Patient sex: M
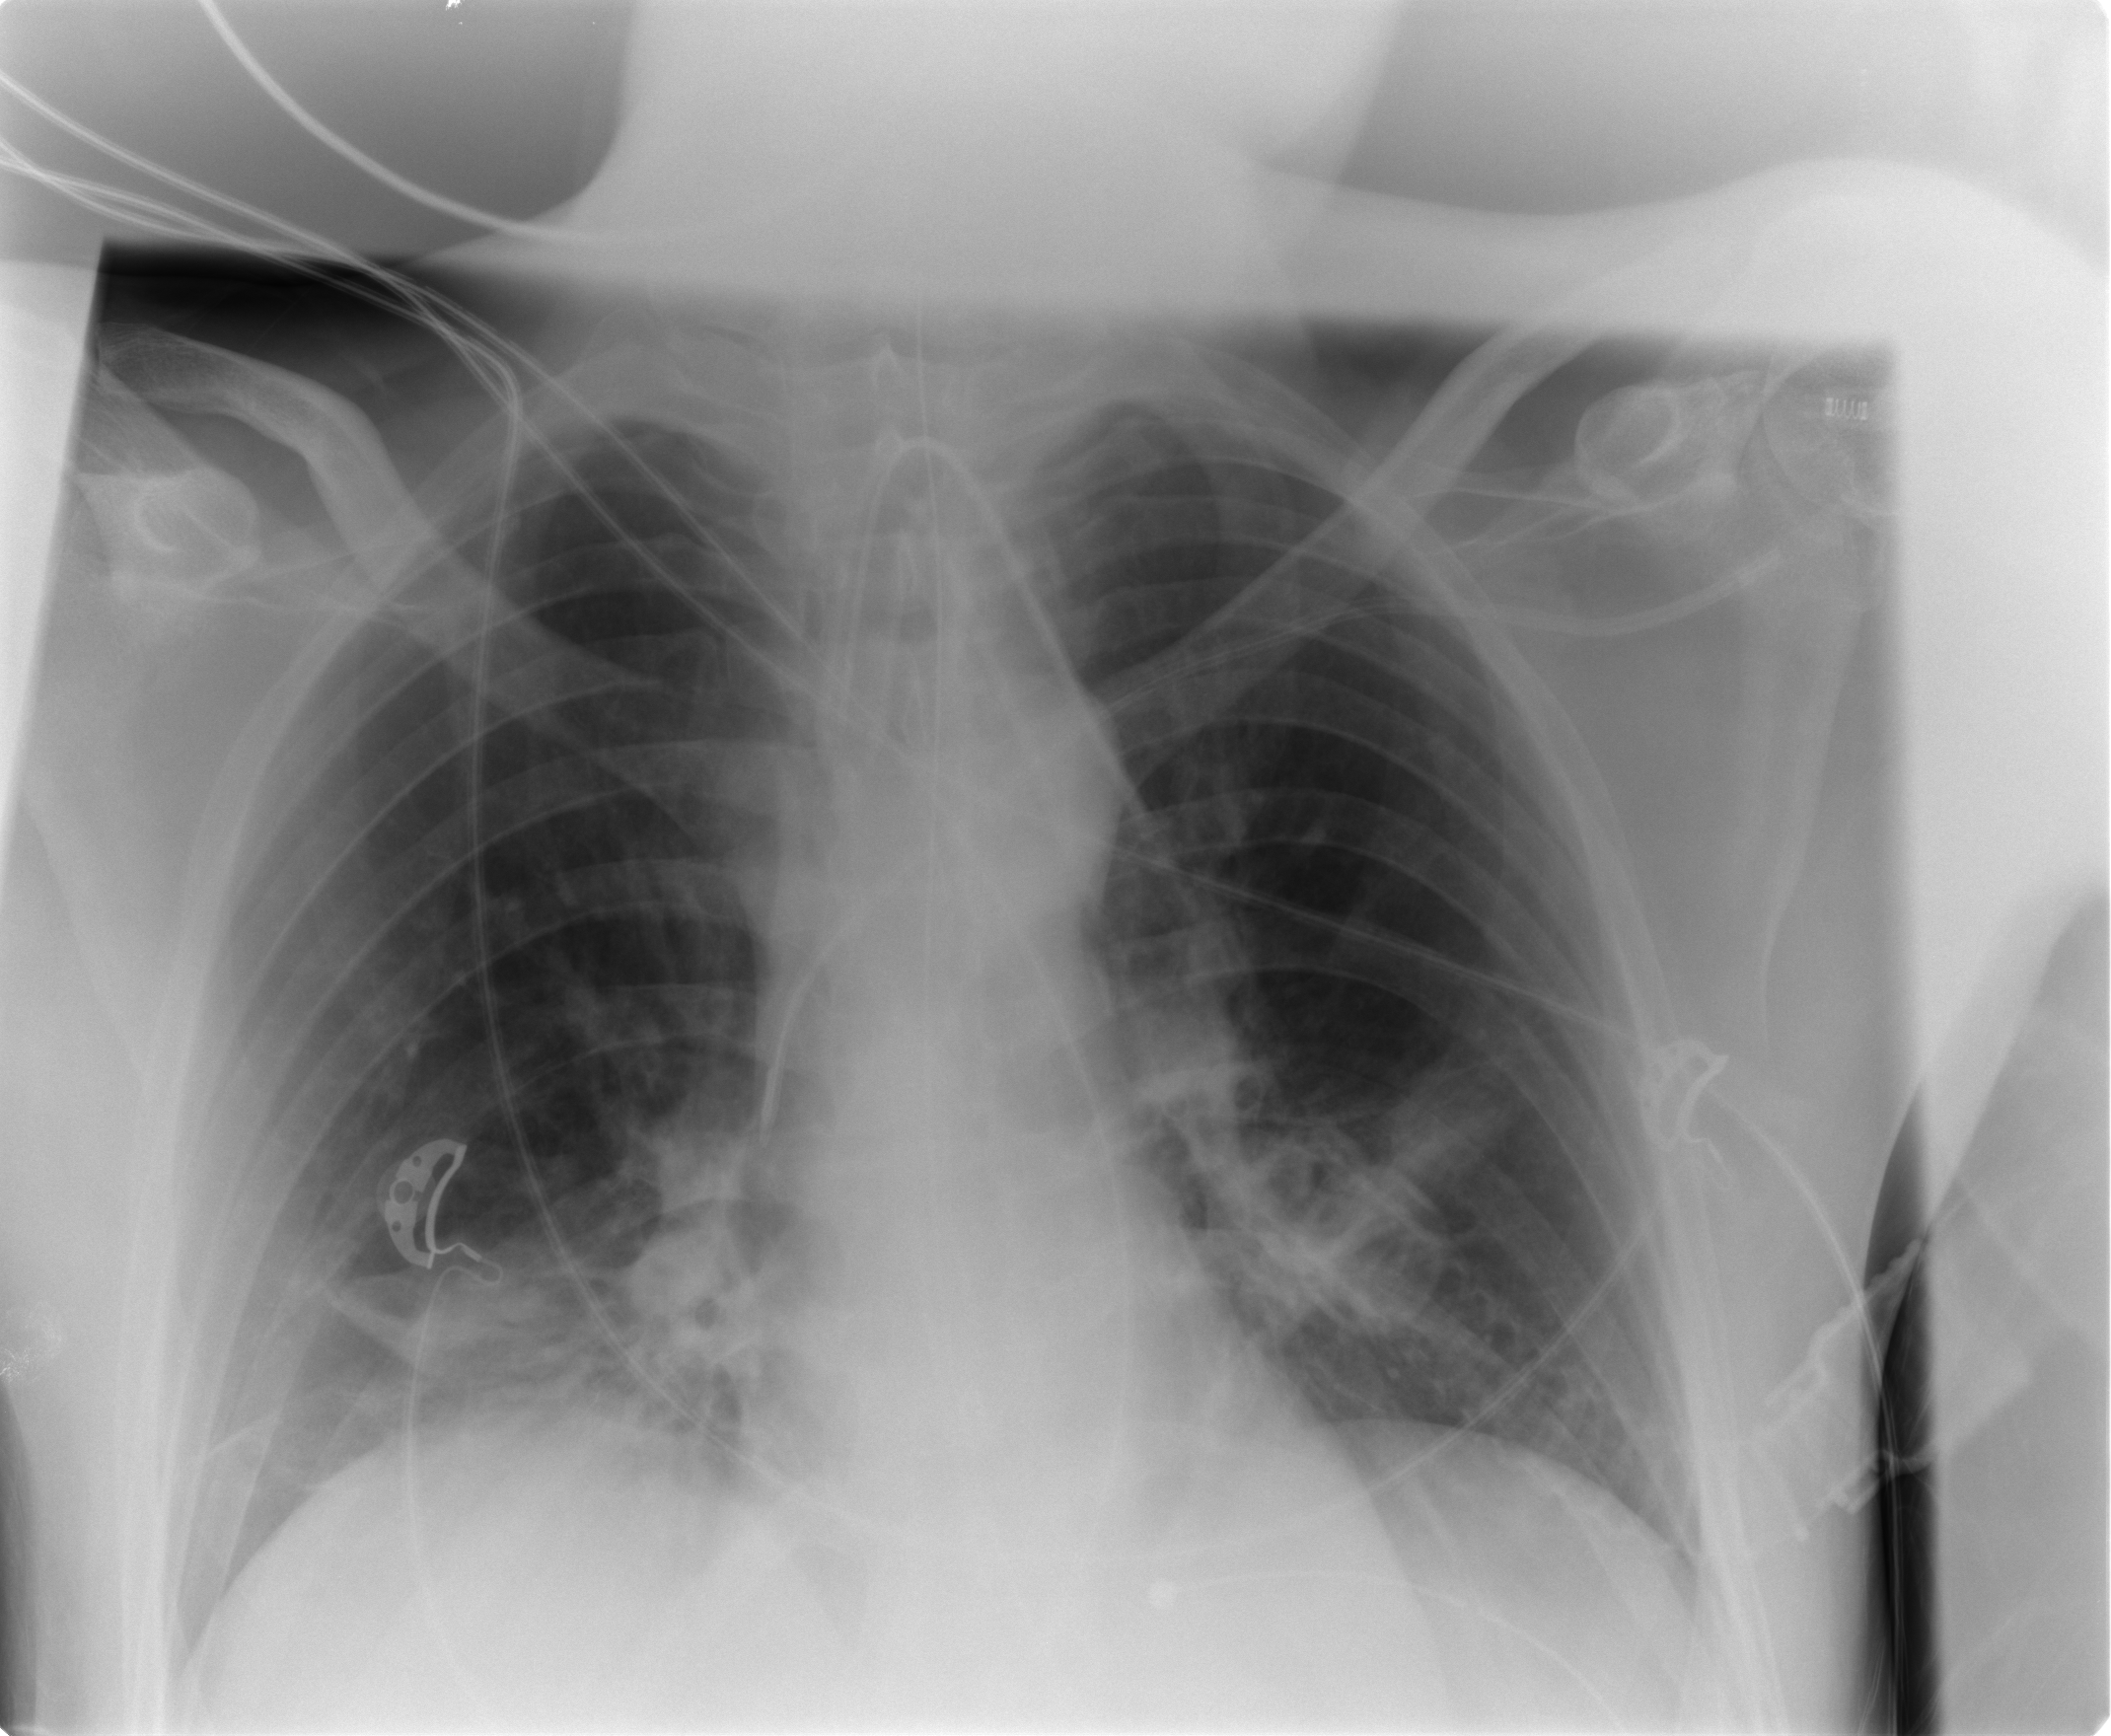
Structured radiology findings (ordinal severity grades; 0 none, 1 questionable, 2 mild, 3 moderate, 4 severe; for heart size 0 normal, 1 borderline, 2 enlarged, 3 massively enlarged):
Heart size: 0
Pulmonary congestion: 0
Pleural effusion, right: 0
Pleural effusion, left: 0
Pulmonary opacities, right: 2
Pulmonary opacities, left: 0
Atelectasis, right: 2
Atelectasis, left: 2